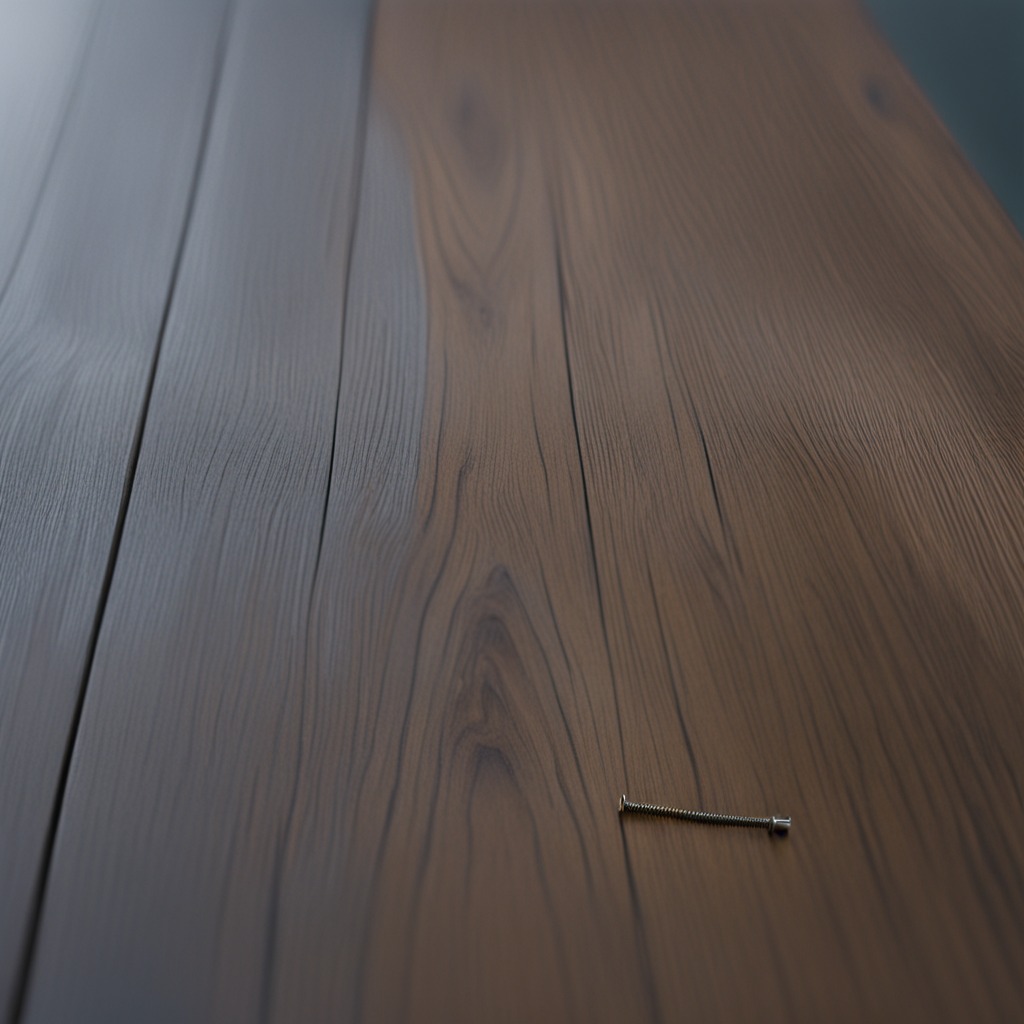
A metal screw is lying on the old table.